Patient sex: M
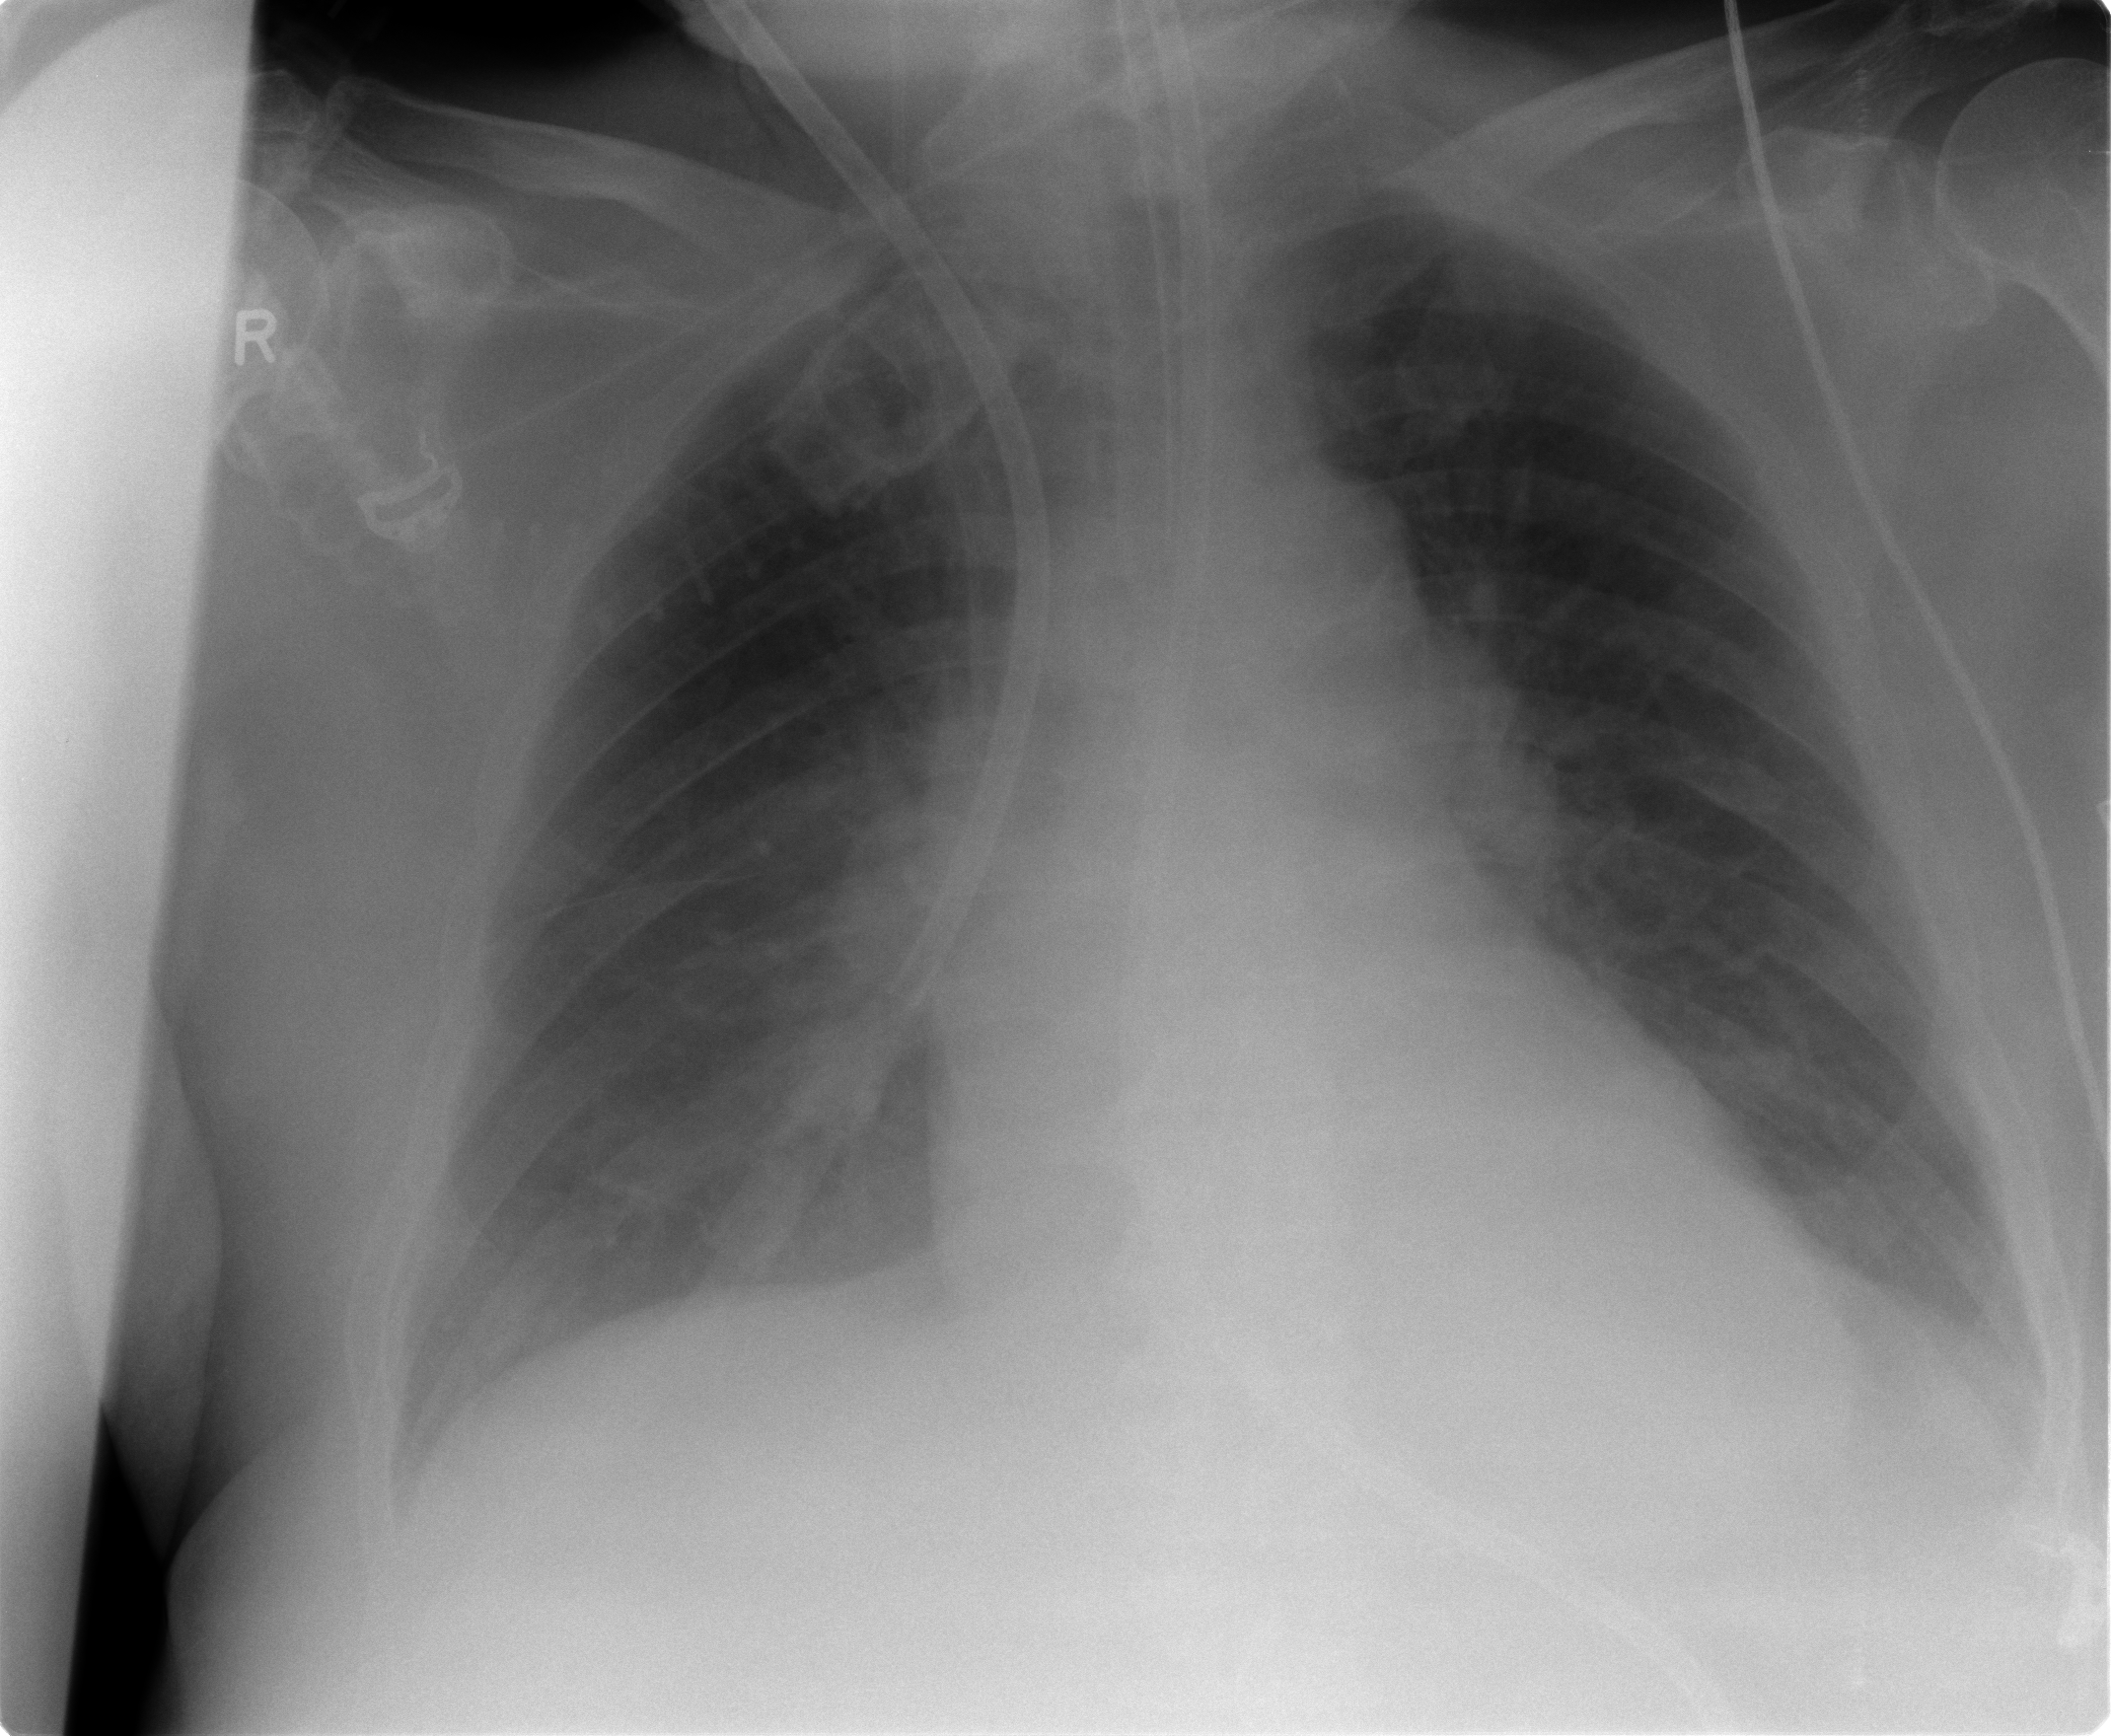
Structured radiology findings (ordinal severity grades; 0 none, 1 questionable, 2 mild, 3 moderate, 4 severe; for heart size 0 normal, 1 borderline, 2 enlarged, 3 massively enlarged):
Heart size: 1
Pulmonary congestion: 2
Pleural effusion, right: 0
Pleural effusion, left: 0
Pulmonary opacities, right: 0
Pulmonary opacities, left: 0
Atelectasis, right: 2
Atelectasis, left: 2